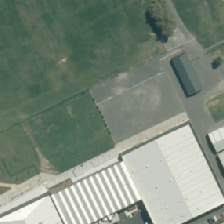
Land cover: urban_parkland